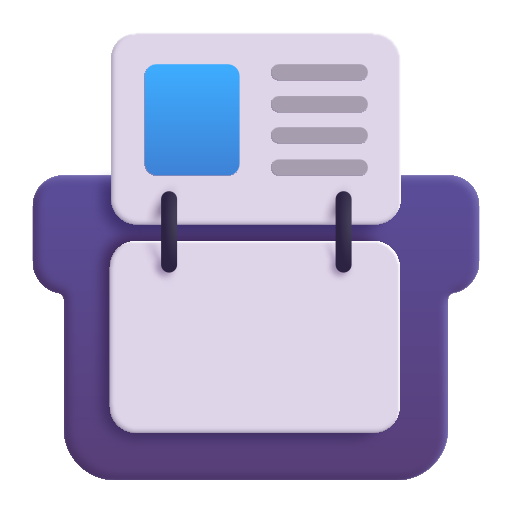
card index color